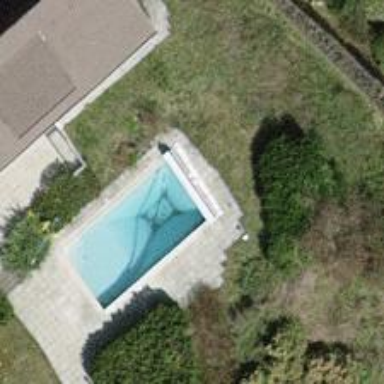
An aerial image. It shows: Swimming pool located in leisure land.